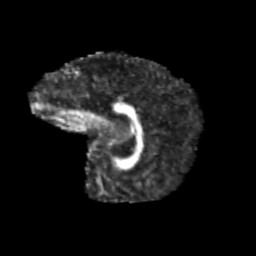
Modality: FA
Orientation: sagittal
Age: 11
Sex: female
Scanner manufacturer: siemens
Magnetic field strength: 3 T
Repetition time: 3.8 s
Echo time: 0.07 s